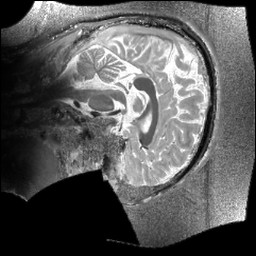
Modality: T1map
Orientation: sagittal
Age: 20
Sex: male
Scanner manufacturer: siemens
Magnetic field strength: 6.98 T
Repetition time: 6 s
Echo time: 0.00283 s